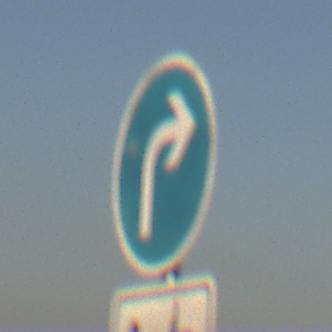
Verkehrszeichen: VorgeschriebeneFahrtrichtungRechts
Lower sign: MehrspurigeFahrzeugeFrei9
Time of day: SunriseSunset
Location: Outdoor (Nature)
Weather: Clear
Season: NotSpecified
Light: Natural